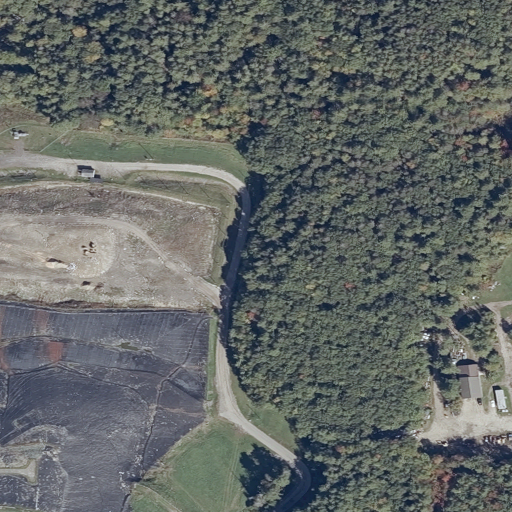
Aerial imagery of cape in Maine named Thorne Head containing evergreen forest, mixed forest, medium intensity development, high intensity development, grassland, deciduous forest, barren land, low intensity development, pasture, open development, open water, and woody wetlands